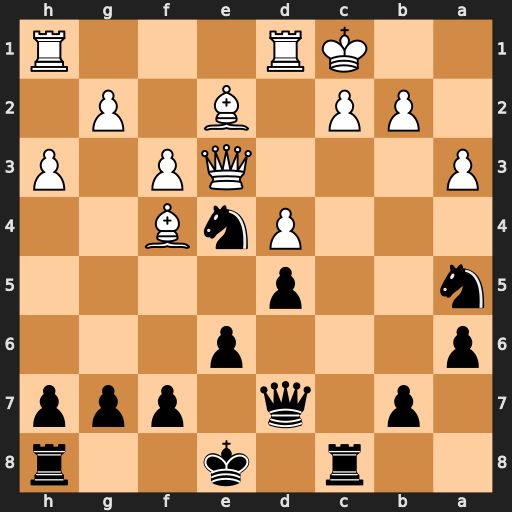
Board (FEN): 2r1k2r/1p1q1ppp/p3p3/n2p4/3PnB2/P3QP1P/1PP1B1P1/2KR3R
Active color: b
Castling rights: k
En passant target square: -
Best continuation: Qa4 Bd3 Nb3+ Kb1 Nc3+ bxc3 Qxa3 cxb3 Qxb3+